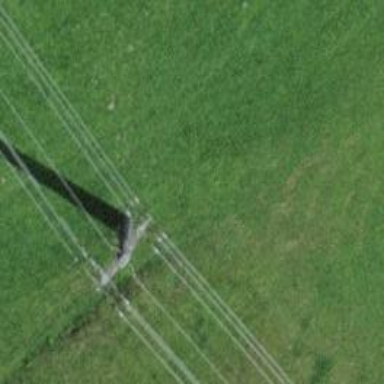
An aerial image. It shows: Power tower.